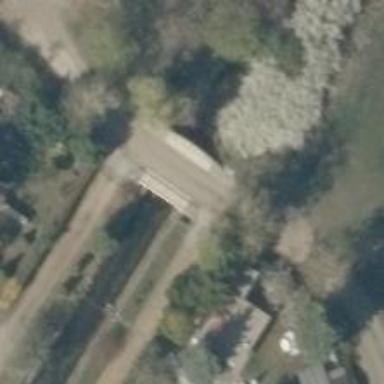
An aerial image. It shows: Concrete track with bridge. The track is of grade1 tracktype.